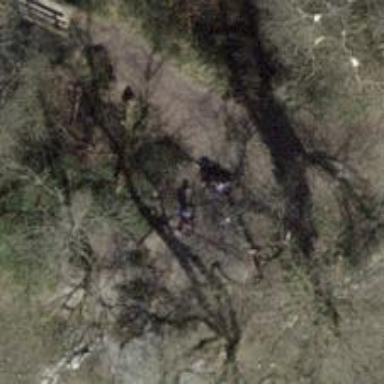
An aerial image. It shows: Bench.